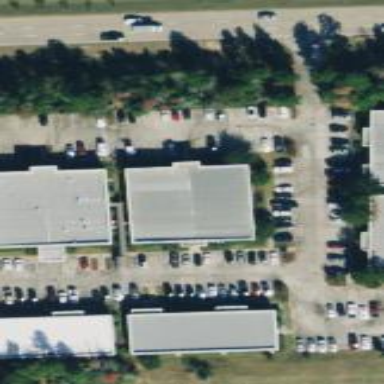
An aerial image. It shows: Parking aisle designated as service road.